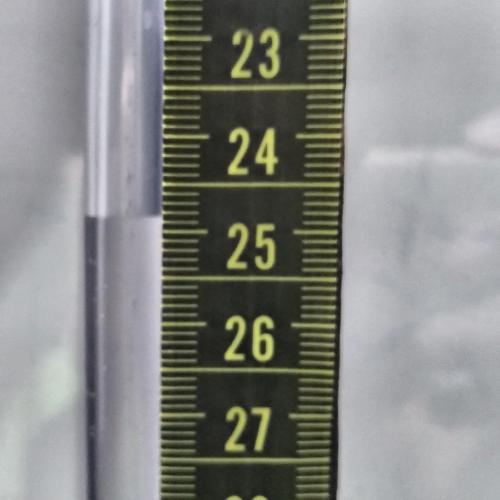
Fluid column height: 24.8 cm